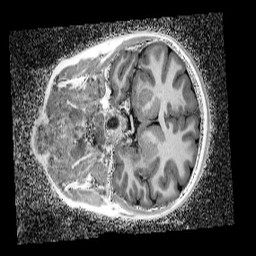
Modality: UNIT1_denoised
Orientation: coronal
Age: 11
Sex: female
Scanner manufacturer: siemens
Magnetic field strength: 3 T
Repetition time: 4 s
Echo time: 0.00299 s